Field crop: tomato
Growth stage: 1
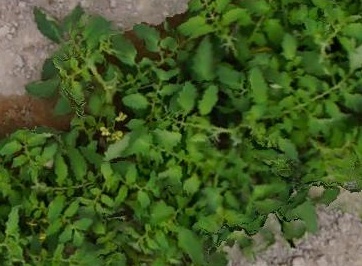
Species: tomato